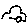
Label: car